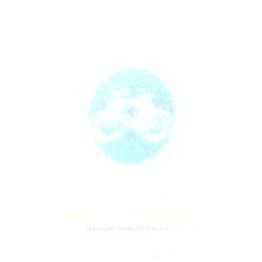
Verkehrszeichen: BeginnFahrradzone
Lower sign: BesondereFahrzeugeUndTransportgueter4
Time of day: SunriseSunset
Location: Outdoor (Nature)
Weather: PartlyCloudy
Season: Summer
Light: Natural